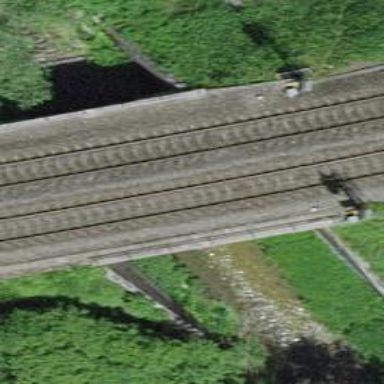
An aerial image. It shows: Bridge with single railway track electrified by contact line.